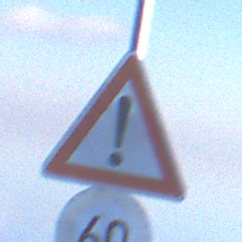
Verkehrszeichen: Gefahrenstelle
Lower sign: Geschwindigkeit60
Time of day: MorningAfternoon
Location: Outdoor (Nature)
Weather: PartlyCloudy
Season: NotSpecified
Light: Natural